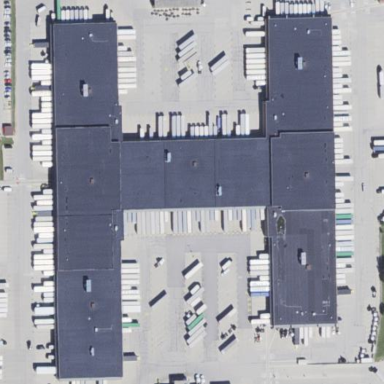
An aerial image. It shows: Logistics area.